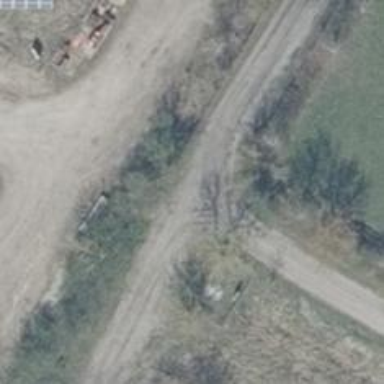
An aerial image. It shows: Unclassified road with gravel surface.